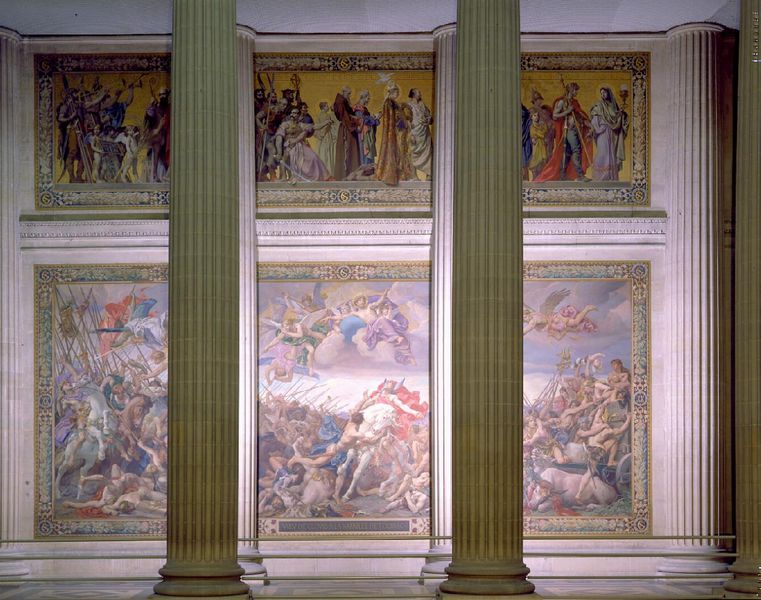
Titel: La Bataille de Tolbiac, Die Schlacht von Zülpich/lat. Tolbiacum
Künstler: Joseph Blanc
Standort: Paris
Institution: Panthéon
Schlagwörter: blau, gemälde, gott, himmel, kampf, nackt, wolken, menschen, bunt, frankreich, licht, paris, säule, säulen, gebäude, haus, rot, malerei, ornament, gericht, wand, architektur, barock, historie, rahmen, sockel, bild, kirche, boden, gold, decke, drei, innen, renaissance, pferd, pferde, reiter, engel, kannelierung, bilder, zug, pilaster, figuren, krieg, schlacht, architecture, blue, church, columns, hall, men, papst, people, red, religious, soldaten, white, women, figures, interior, painting, wall, dekor, wandgemälde, wandmalerei, pictures, tapestry, plinthe, halle, gang, kolonnade, antike, wanddekor, schwert, tote, herrscher, mythologie, pantheon, reihen, wandschmuck, fries, ionisch, antik, götter, angel, angels, classic, classical, clouds, gods, horses, sky, toga, mittelalter, fresken, historienmalerei, horizontal, mönch, historismus, kanneluren, lanzen, prozession, heilige, fresko, basis, dorisch, postament, prunk, sechs, heilig, wandbild, korinthisch, kannelüren, battle, myth, paintings, auferstehung, szenisch, marble, neue pinakothek, procession, mythological, säulenschaft, jesus, kanelluren, klassizissmus, kannelur, vertical, gallery, museum, monk, heavens, zyklus, dove, horse, kanelliert, fresco, attisch, christian, tripychon, mosaiken, le brun, bible, ionic, biblical, genoveva, battler, bilbe, bodies, border, canellures, chlotes, clasical, doric, fesco, figuires, fluted, flutes, freize, frescoe, frescos, frieze, gemälde bilder, goddesses, lances, mosaic, mosaics, mural, murals, myths, rodes, spears, ste. madeleine, tapestries, trumpet, trumpets, trypichon